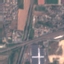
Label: Highway